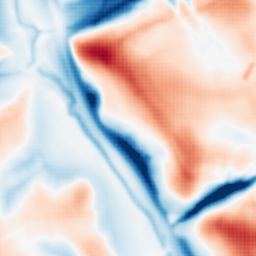
Category: multiscale
Decomposition family: dog
Decomposition parameters: sigma_low: 2
sigma_high: 20
Upsampling method: sinc_blackman
Upsampling parameters: scale: 4
kernel_size: 8
Upsampling scale: 4